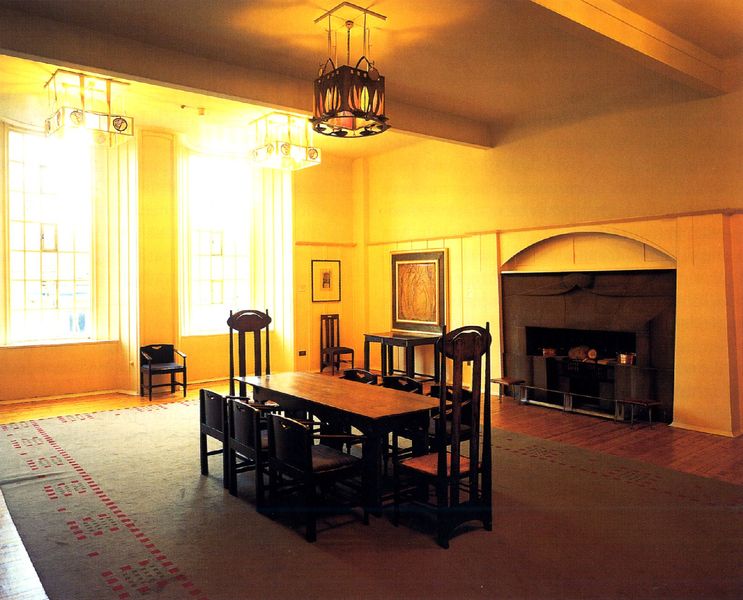
Titel: Glasgow, Kunstschule
Künstler: Charles Rennie Mackintosh
Standort: Glasgow, Renfrew Street (EU - GB - Schottland)
Schlagwörter: gelb, bunt, fenster, lampe, licht, stühle, tisch, zimmer, rot, ornament, teppich, innenraum, interieur, sessel, decke, kamin, deutschland, farbig, bilder, parkett, interieu, jugendstil, vorhänge, sitzgruppe, esstisch, foto, bider, unterzüge